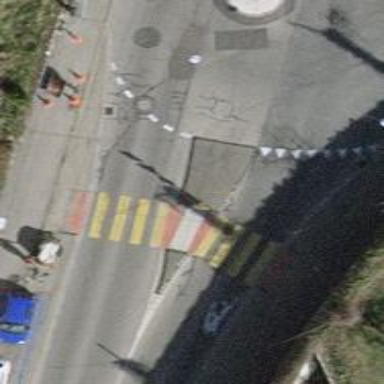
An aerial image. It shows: Uncontrolled road crossing with pedestrian island.